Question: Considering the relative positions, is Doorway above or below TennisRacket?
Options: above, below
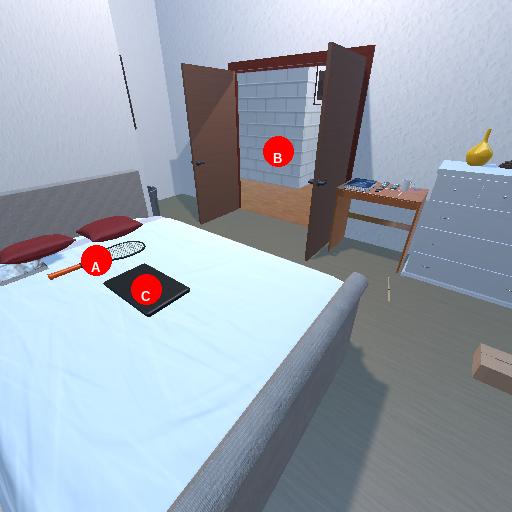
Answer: above